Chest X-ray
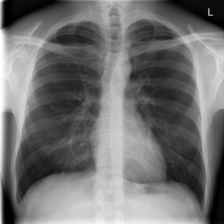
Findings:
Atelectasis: negative
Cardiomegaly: negative
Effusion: negative
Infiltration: negative
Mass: negative
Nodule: negative
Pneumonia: negative
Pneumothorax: negative
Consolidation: negative
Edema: negative
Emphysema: negative
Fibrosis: negative
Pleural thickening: negative
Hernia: negative